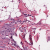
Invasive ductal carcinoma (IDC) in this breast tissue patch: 1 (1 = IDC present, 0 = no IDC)